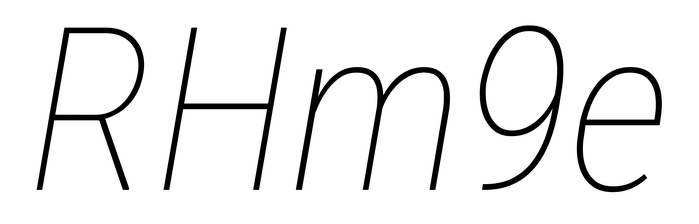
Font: Roboto-Italic_Condensed_Thin_Italic